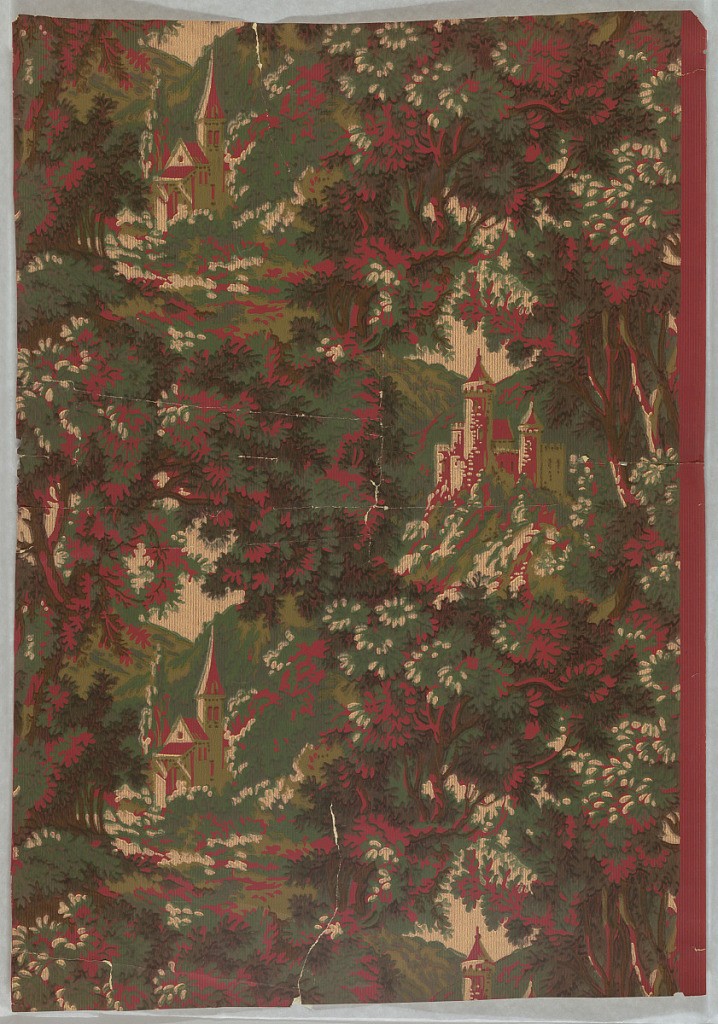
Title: Sidewall
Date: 1890–1910
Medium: Machine-printed paper
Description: a: On off-white patterned ground, alternating all-over landscape scenes of a castle on a hill and a house in the valley, shown as if peering through a thicket of red, green and white trees; b: similar scenes in the same colorway with matte gold metallic accents.